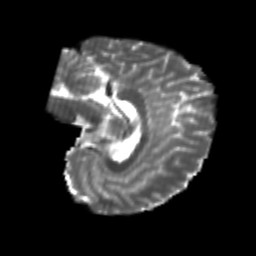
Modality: T2w
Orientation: sagittal
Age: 20
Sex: female
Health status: healthy
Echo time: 0.074 s